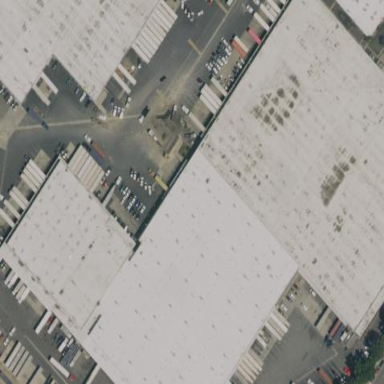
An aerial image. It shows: Warehouse building.